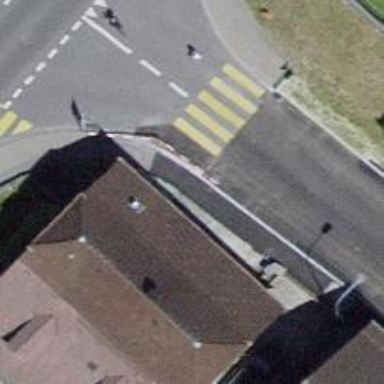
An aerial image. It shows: Marked crossing on the road.